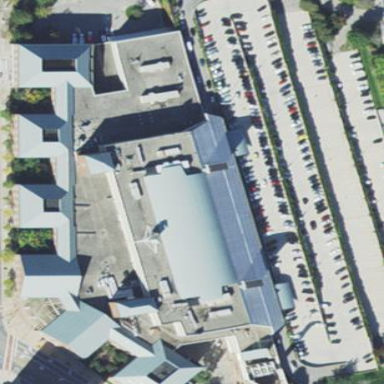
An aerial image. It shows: Hospital providing healthcare services.